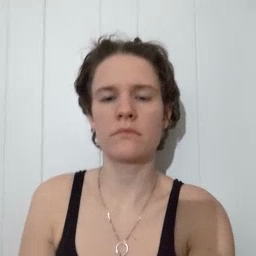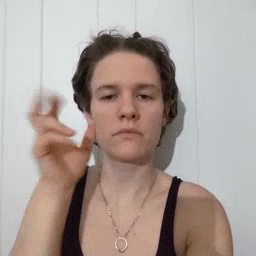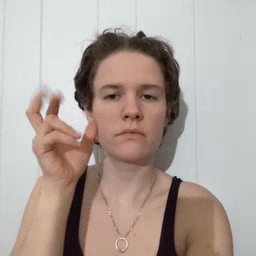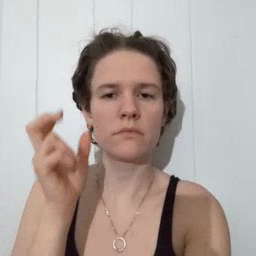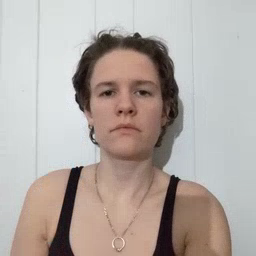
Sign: hear